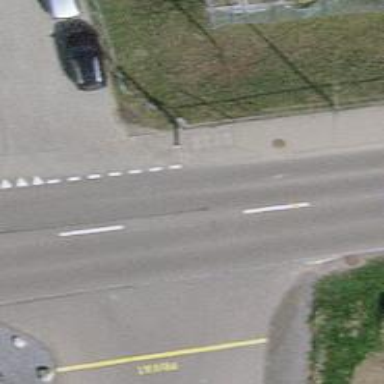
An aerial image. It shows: Kerb barrier.